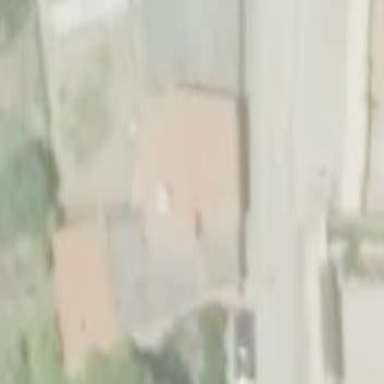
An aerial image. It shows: Simple and straightforward house.